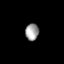
Tissue: prostate
Cell type: Epithelial cells
Senescence score: 0.3097
Nuclear area (px): 224
Mean DAPI intensity: 156.388